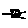
Label: cat